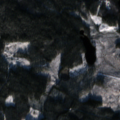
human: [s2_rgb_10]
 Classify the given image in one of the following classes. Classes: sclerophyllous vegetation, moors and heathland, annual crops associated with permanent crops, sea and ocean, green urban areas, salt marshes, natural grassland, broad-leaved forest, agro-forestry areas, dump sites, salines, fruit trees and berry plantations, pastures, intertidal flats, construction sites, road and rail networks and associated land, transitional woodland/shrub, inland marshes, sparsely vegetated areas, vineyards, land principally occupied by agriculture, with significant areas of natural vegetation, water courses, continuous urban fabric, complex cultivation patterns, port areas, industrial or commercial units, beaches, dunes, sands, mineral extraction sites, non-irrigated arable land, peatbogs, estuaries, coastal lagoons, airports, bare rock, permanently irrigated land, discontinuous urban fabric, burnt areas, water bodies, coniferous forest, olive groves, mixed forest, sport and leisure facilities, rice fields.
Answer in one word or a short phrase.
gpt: coniferous forest, mixed forest, transitional woodland/shrub, water bodies